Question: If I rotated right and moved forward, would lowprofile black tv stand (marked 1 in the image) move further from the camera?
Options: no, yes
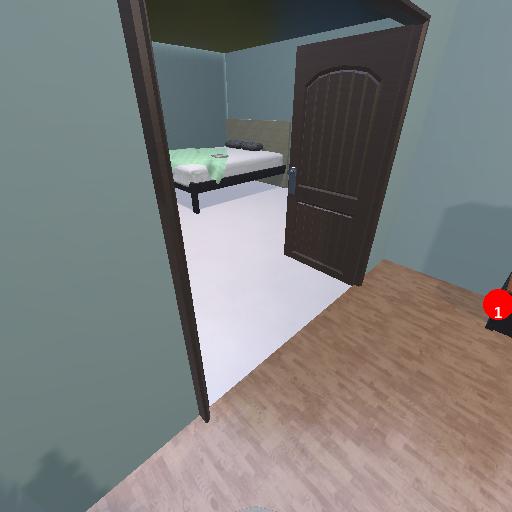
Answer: no